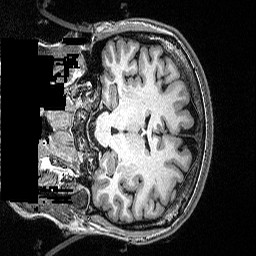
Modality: T1w
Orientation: coronal
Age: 23
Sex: female
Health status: ill
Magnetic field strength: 3 T
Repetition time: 2.53 s
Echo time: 0.00331 s